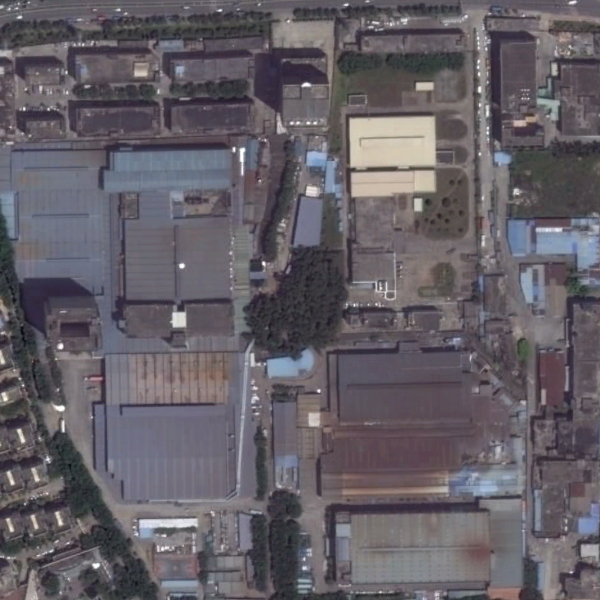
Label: Industrial